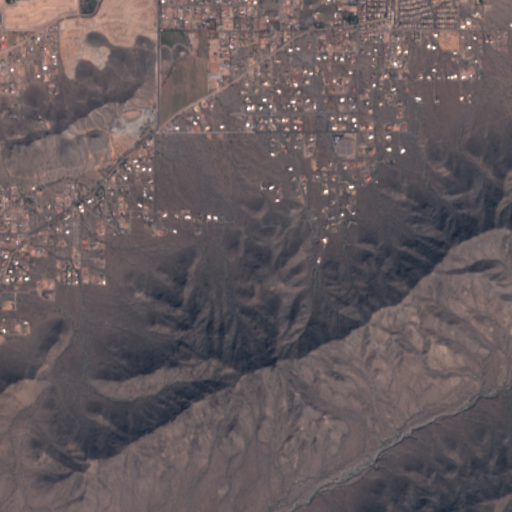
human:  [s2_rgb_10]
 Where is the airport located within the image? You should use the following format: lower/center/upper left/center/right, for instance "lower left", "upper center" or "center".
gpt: The airport is located in the upper right of the image.
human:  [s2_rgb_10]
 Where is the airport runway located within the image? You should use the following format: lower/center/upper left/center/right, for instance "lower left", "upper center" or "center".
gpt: The airport runway is located in the upper right of the image.
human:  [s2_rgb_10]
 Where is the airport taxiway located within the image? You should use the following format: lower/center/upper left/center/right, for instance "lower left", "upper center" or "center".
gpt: The airport taxiway is located in the upper right of the image.
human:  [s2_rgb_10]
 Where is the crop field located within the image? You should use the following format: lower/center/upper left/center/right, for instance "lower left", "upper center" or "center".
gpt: The crop field is located in the upper left of the image.
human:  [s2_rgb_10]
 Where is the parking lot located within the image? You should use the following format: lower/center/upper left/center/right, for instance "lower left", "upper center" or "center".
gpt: The parking lot is located in the lower left of the image.
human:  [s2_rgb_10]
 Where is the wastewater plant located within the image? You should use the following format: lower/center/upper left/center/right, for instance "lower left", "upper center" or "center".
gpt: The wastewater plant is located in the upper right of the image.
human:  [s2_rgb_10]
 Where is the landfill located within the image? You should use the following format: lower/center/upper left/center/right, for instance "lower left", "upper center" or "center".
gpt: There is no landfill in the image.